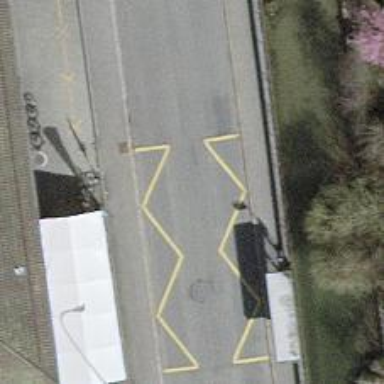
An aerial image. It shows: Bus stop with designated public transport stop position.